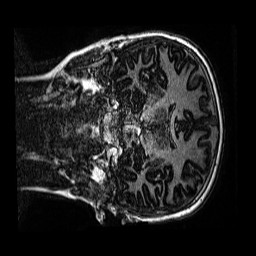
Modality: MP2RAGE
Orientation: coronal
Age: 9
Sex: male
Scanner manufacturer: siemens
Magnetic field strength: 3 T
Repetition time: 4 s
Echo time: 0.00299 s